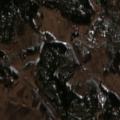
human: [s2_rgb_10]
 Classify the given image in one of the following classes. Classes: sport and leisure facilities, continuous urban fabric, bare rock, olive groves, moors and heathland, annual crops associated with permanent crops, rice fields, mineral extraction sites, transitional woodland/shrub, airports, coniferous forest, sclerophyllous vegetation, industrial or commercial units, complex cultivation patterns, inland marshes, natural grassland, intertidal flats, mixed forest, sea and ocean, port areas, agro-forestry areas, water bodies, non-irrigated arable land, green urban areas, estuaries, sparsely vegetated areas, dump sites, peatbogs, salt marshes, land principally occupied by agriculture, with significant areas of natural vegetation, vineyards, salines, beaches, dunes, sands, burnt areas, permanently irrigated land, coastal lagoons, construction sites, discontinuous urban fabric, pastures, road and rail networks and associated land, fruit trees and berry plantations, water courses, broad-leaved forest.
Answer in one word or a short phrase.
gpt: discontinuous urban fabric, non-irrigated arable land, coniferous forest, mixed forest, transitional woodland/shrub